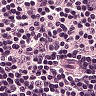
Metastatic tissue present: no